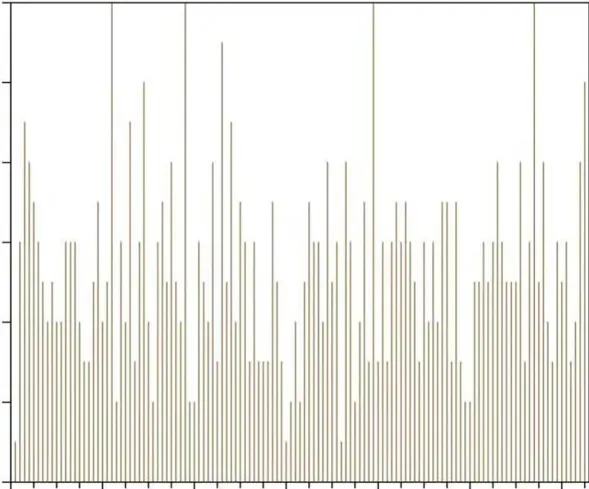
(B) A total of 675 reads were mapped to the Candida orthopsilosis in the reference database. The coverage of the referenced Candida orthopsilosis genome was 0.2637.
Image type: chart (chart)